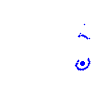
Particle: electron